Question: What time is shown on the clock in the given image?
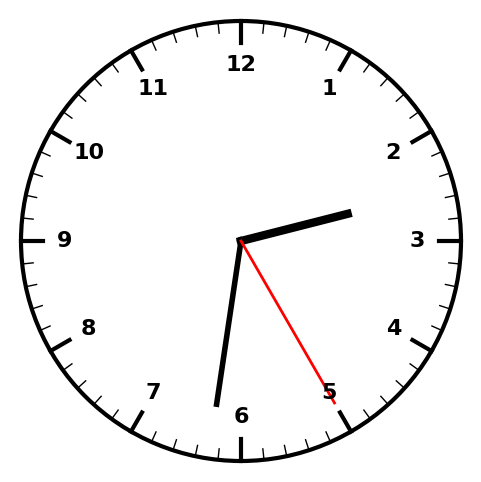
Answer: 02:31:25